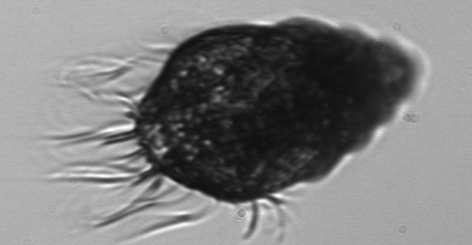
Label: Laboea_strobila